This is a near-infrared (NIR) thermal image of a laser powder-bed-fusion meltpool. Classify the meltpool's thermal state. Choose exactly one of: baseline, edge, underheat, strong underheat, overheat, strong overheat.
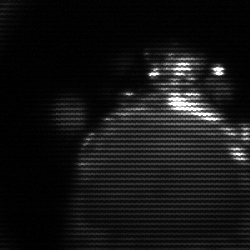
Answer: edge